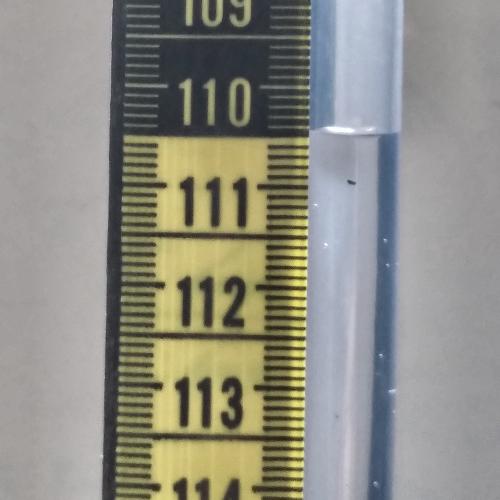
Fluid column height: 110.5 cm